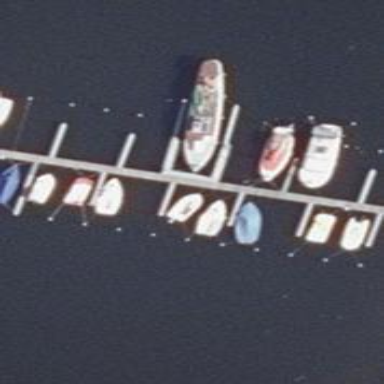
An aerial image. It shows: Man-made pier.